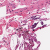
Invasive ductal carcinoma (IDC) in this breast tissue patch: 0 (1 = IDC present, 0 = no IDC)